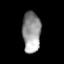
Tissue: lung
Cell type: Endothelial cells
Senescence score: 0.5435
Nuclear area (px): 728
Mean DAPI intensity: 151.893